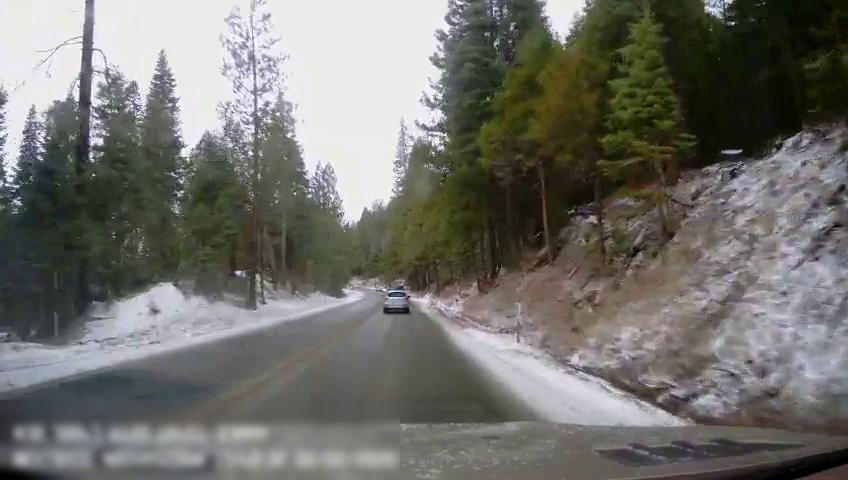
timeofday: Day
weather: Snowy
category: Drivable Space
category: Vehicles | Truck
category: Vehicles | SUV
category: Lanes | Opposite Lane